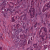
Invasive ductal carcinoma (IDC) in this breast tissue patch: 1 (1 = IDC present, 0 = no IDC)